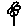
Label: flower